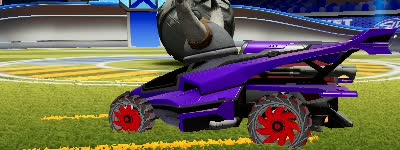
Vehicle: aftershock